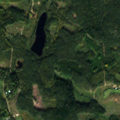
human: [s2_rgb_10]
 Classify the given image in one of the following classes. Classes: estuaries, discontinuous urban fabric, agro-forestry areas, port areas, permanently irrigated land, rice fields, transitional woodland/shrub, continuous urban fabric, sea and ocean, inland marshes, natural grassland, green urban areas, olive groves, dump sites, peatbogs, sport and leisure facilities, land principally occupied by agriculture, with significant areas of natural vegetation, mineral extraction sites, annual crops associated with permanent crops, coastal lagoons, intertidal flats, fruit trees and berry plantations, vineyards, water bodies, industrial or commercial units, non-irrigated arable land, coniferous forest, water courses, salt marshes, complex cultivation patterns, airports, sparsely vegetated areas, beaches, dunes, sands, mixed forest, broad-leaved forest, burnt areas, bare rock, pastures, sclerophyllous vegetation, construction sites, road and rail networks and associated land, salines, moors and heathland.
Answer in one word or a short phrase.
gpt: coniferous forest, mixed forest